Field crop: maize
Growth stage: 1
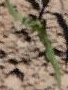
Species: maize